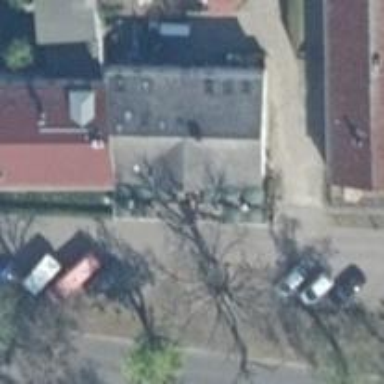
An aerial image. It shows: Cafe.